Question: Im trying to search for stock on www.finanzen.net using selenium but always get
ElementNotInteractableException: element not interactable
'''
from selenium import webdriver
import time
chrome_options = webdriver.ChromeOptions()
prefs = {"profile.default_content_setting_values.notifications" : 2}
chrome_options.add_experimental_option("prefs", prefs)
chrome_options.add_argument("start-maximized")
driver = webdriver.Chrome(options=chrome_options, executable_path=r'F:\chromedriver.exe')
driver.get('https://www.finanzen.net/')
time.sleep(5)
cookie_banner_button = driver.find_element_by_xpath("//button[@onclick='cookieBannerOverlayClick();']")
cookie_banner_button.click()
search_field = driver.find_element_by_xpath("//input[@class='search-input']")
#search_field.click()
search_field.send_keys('bmw')
search_field.submit()
time.sleep(5)
driver.quit()
'''
HTML:

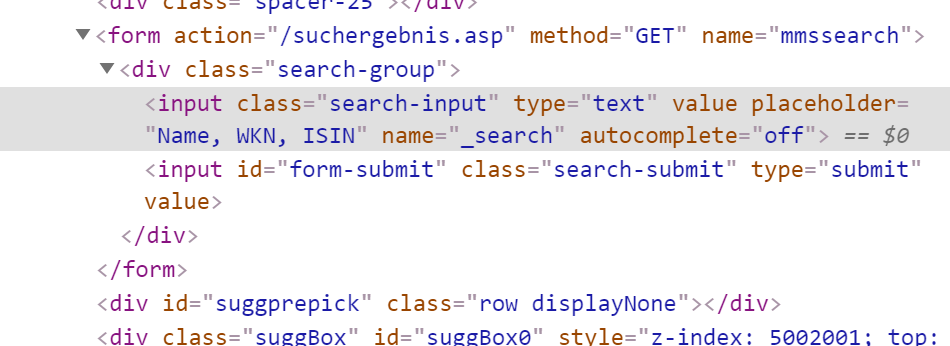
Answer: The xpath that you have used are pointing to two elements and first element on which it is pointing is not interactable due to which you are getting the exception.
Have found the correct xpath for the element, please refer to the code below:
'''
from selenium import webdriver
import time
chrome_options = webdriver.ChromeOptions()
prefs = {"profile.default_content_setting_values.notifications" : 2}
chrome_options.add_experimental_option("prefs", prefs)
chrome_options.add_argument("start-maximized")
driver = webdriver.Chrome(options=chrome_options,
executable_path=r'F:\chromedriver.exe')
driver.get('https://www.finanzen.net/')
time.sleep(5)
cookie_banner_button = driver.find_element_by_xpath("//button[@onclick='cookieBannerOverlayClick();']")
cookie_banner_button.click()
search_field = driver.find_element_by_xpath("//div[@class='shadow']//input[@class='search-input']")
search_field.send_keys('bmw')
search_field.submit()
time.sleep(5)
driver.quit()
'''